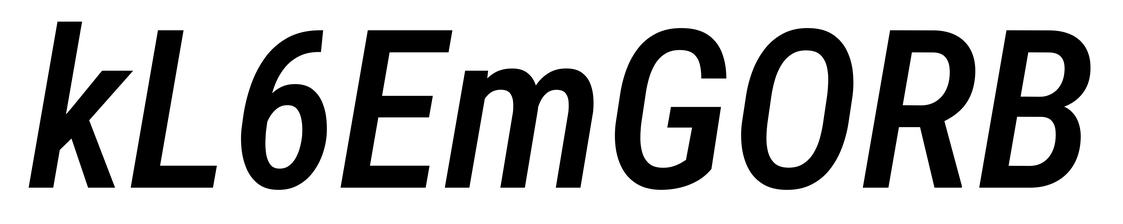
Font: Roboto-Italic_Condensed_Medium_Italic